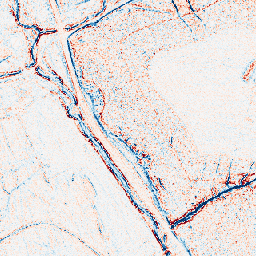
Category: edge_preserving
Decomposition family: bilateral
Decomposition parameters: d: 5
sigma_color: 150
sigma_space: 100
Upsampling method: nearest
Upsampling parameters: scale: 8
Upsampling scale: 8